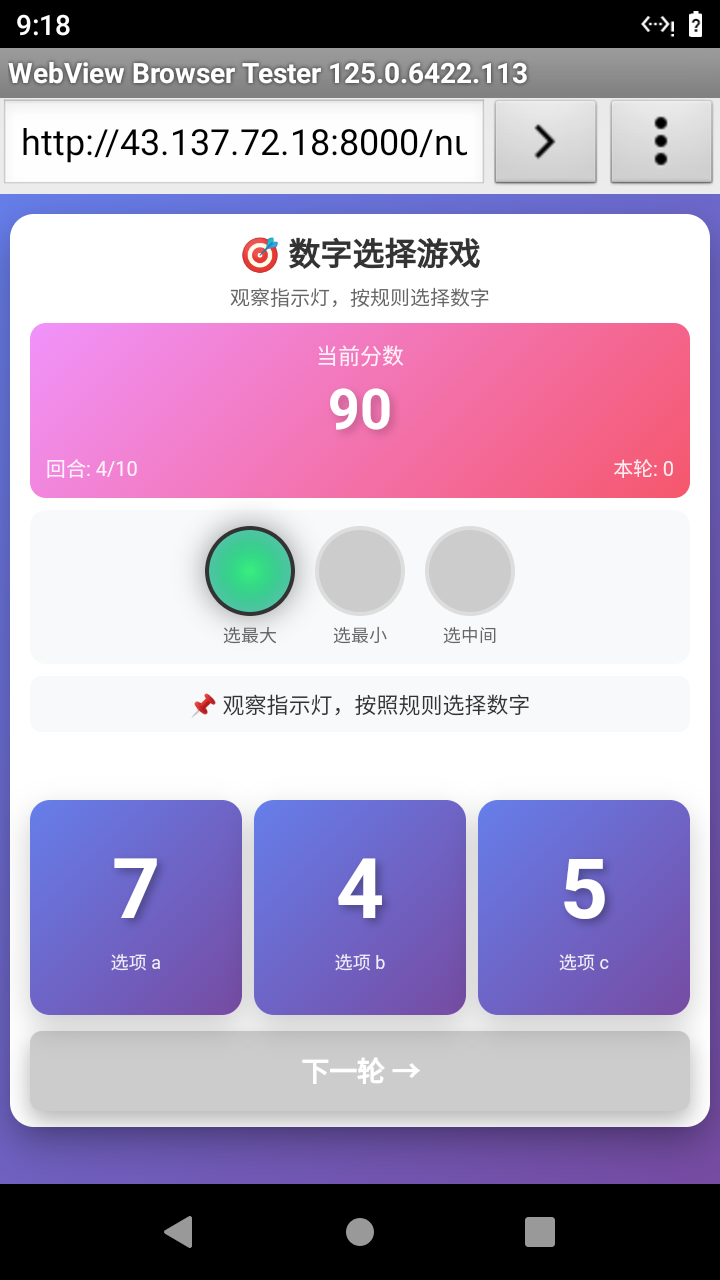

Select the correct number based on the traffic light color.
Answer: 0